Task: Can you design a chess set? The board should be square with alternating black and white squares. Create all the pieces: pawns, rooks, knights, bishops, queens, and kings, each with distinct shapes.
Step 74:
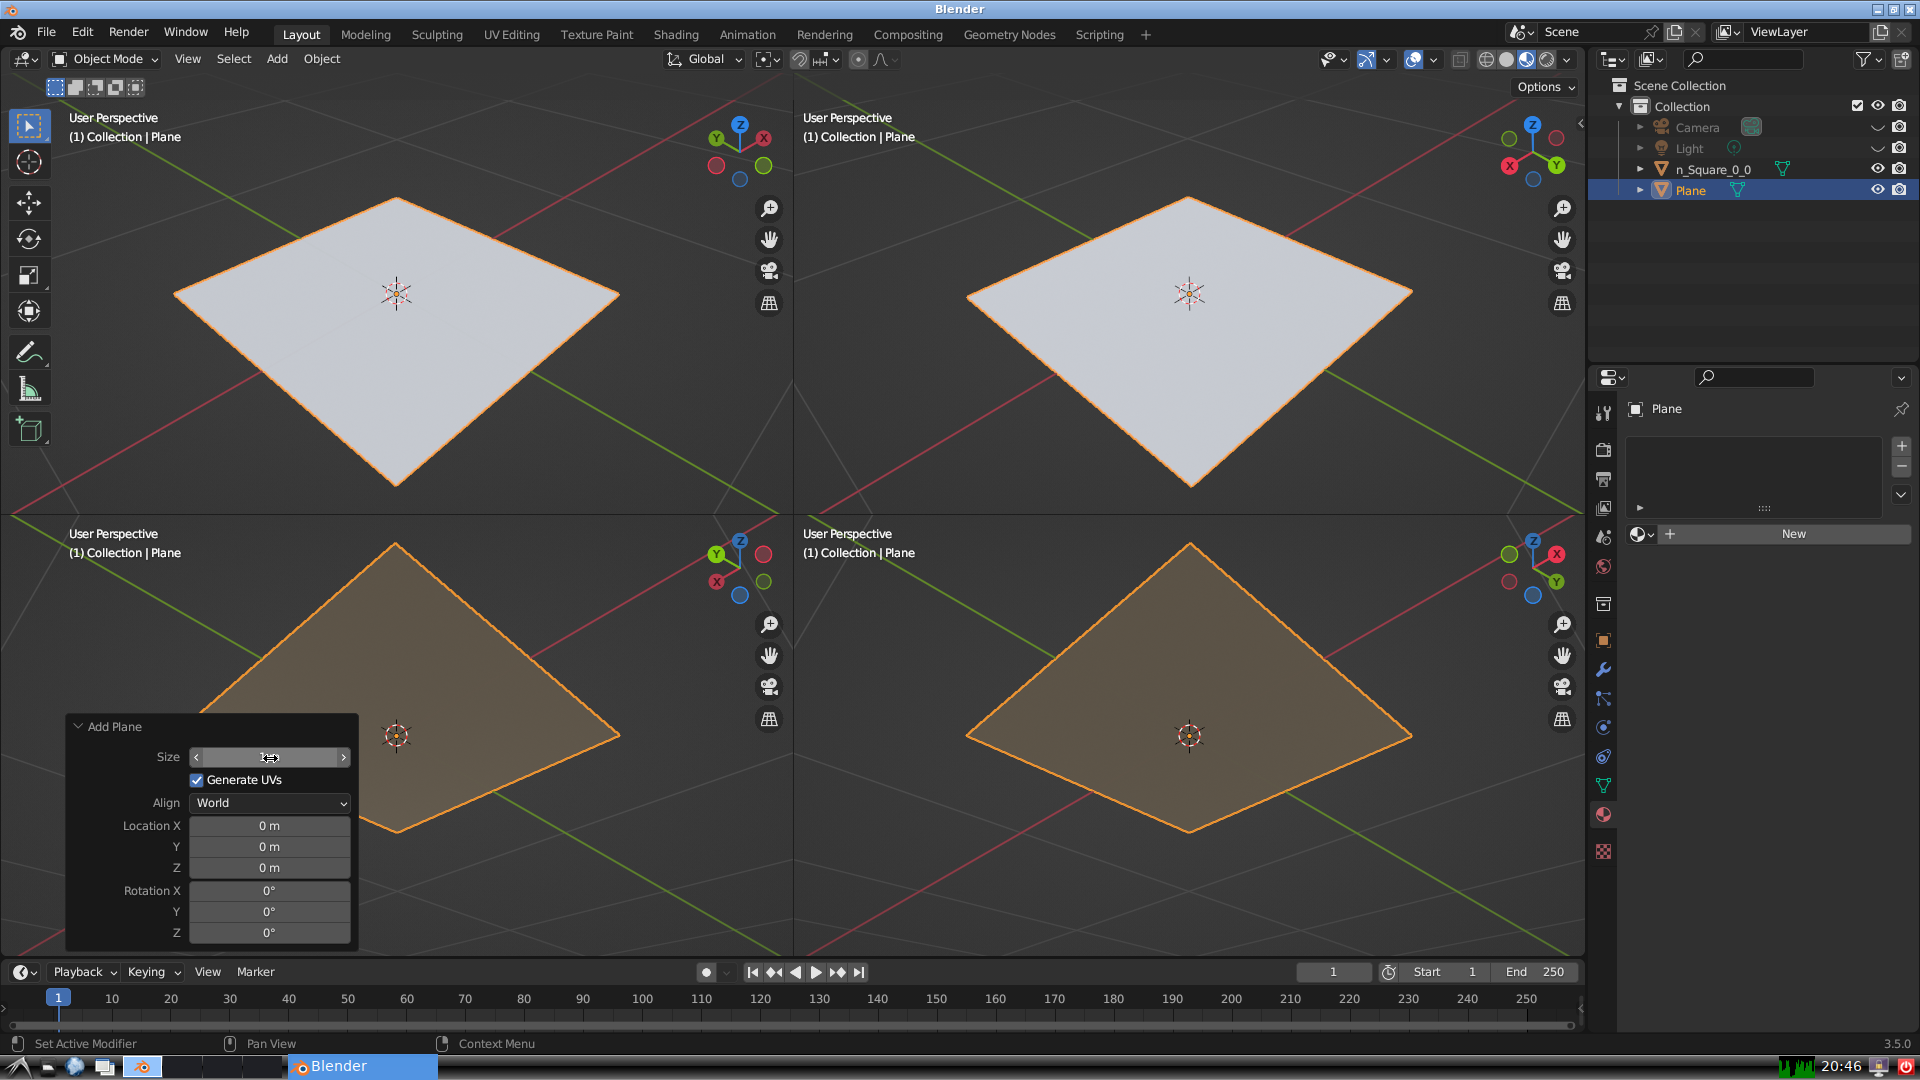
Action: click: no